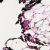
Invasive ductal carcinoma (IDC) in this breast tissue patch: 0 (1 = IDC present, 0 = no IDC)